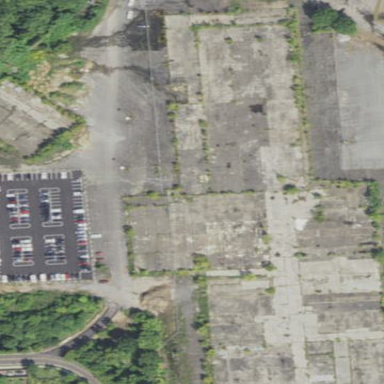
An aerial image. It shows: Brownfield site.